Question: I am converting an app based on Monotouch.Dialog to iOS 7.
The app runs fine, but the tables that are created appear 1cm down, a space appears at the top. (see image with grey leather texture). How can I turn that space off so that the table is nice and flush with the top.

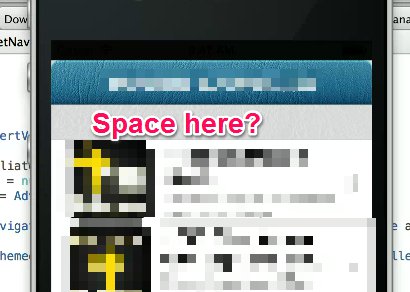
Answer: Turns out the space was the Section() of a DialogViewController. When I put text into the section it appears.
Switched from Group to Plain as a table style.
I had tried all the options at <URL> in iOS7 tripped me up.
It's working great now.
Xamarin is an amazing toolset.